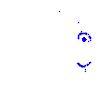
Particle: pion